Field crop: maize
Growth stage: 2
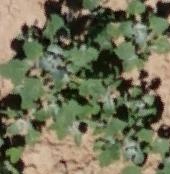
Species: chenopodium